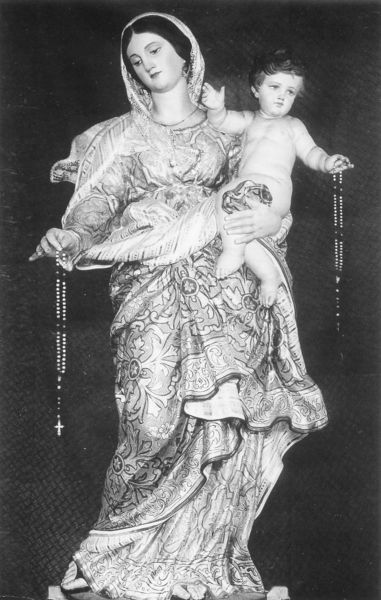
Titel: Rosenkranzmadonna
Künstler: Melchiorre Cafà
Standort: Rabat, S. Domenico (Afrika - Marokko)
Schlagwörter: nackt, mädchen, frau, holz, kleid, schwarz, weiss, schleier, tuch, muster, falten, gewand, gold, kind, mutter, perlen, skulptur, statue, kette, baby, kopftuch, plastik, foto, gemustert, kreuz, schwarzweiss, ketten, schnitzerei, kreuze, christus, jesus, kitsch, maria, madonna, rosenkranz, haltend, jesuskind, rosenkränze